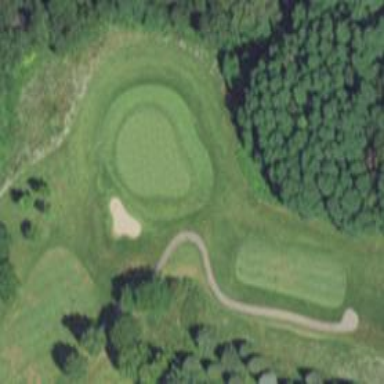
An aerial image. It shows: Well-maintained footway that resembles grade1 track. It is likely path used for golfing.